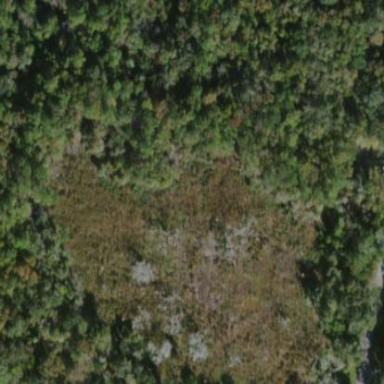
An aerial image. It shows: Patch of scrub vegetation.